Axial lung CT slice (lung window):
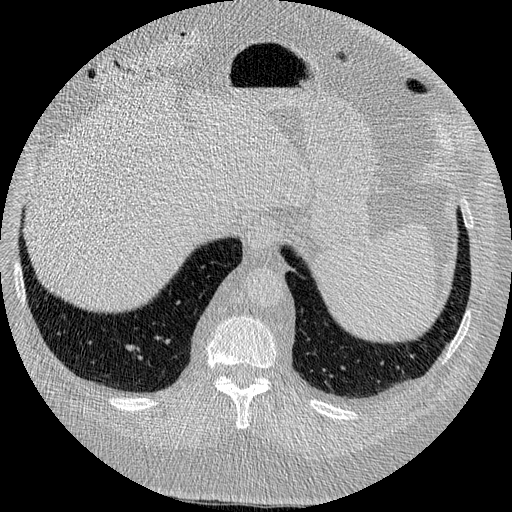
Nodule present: no